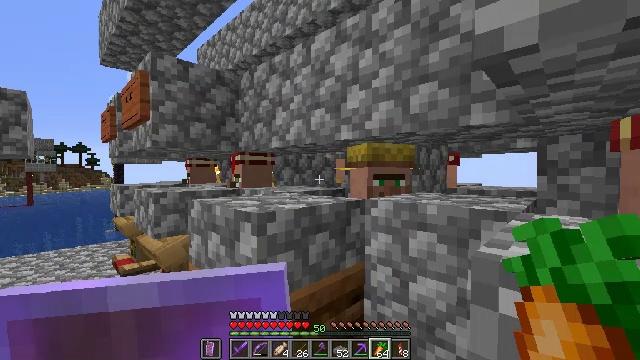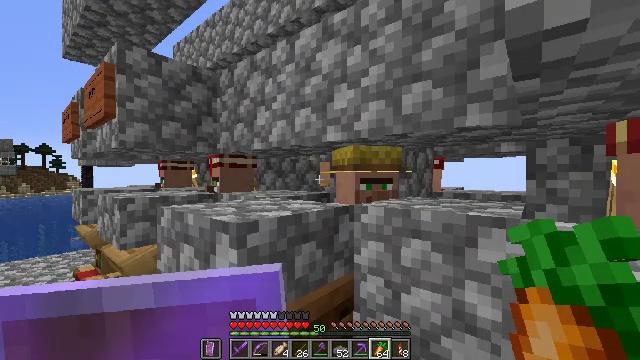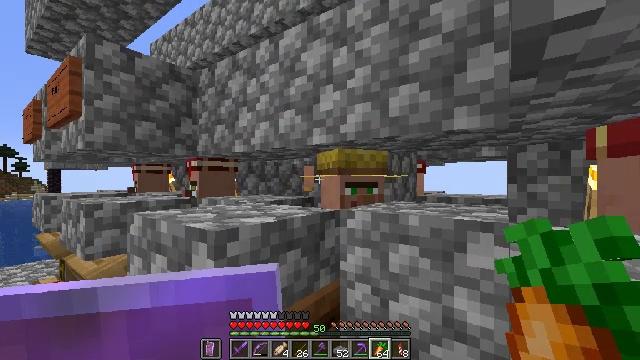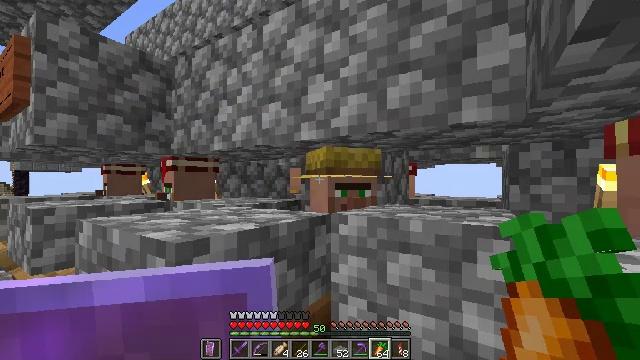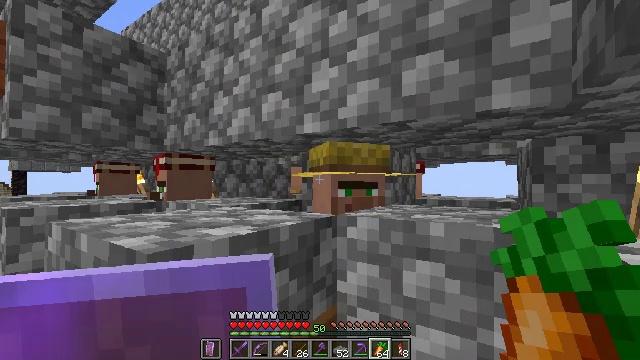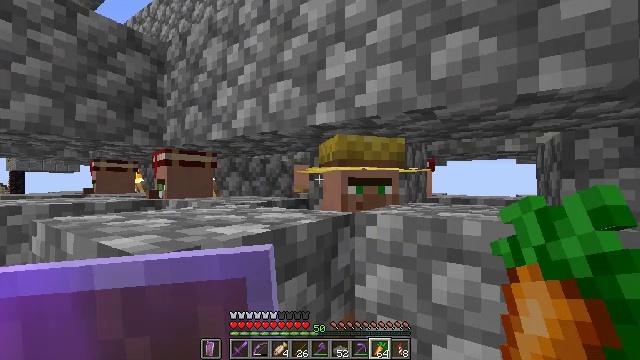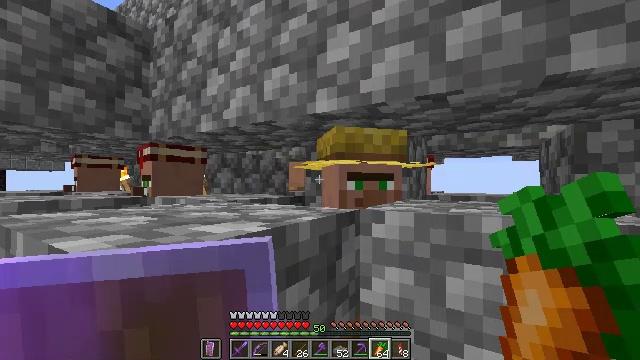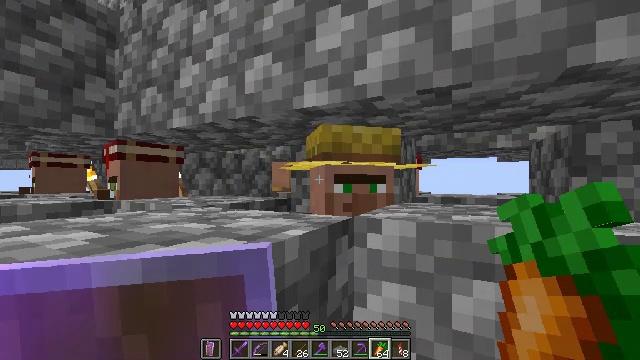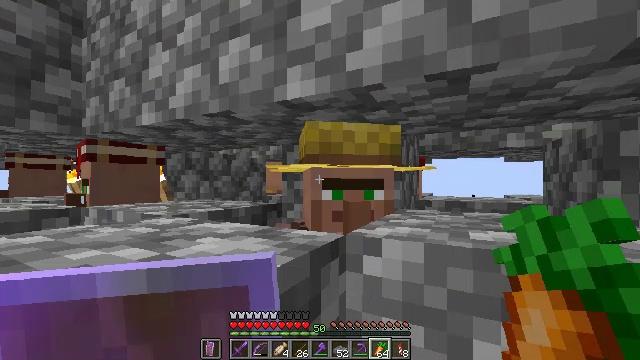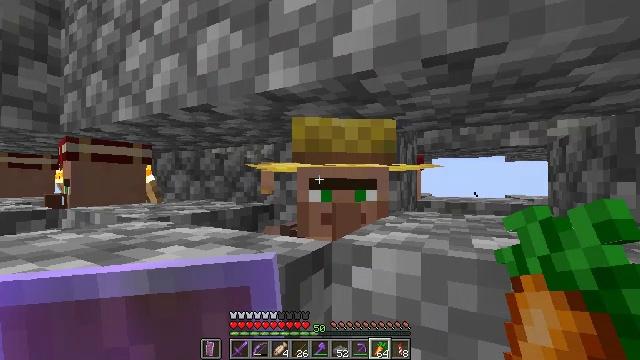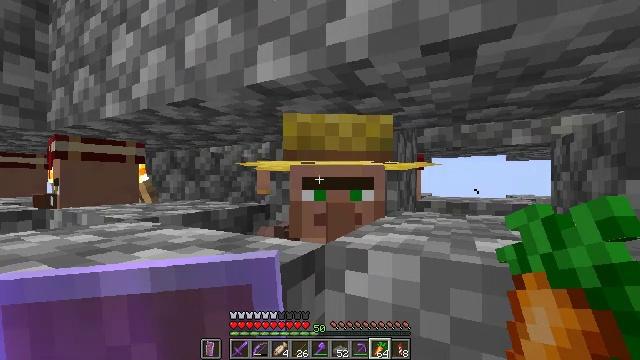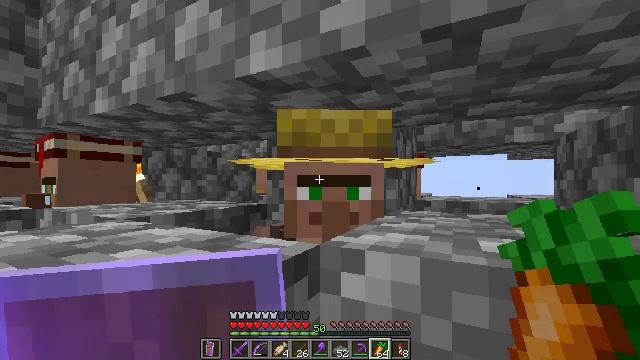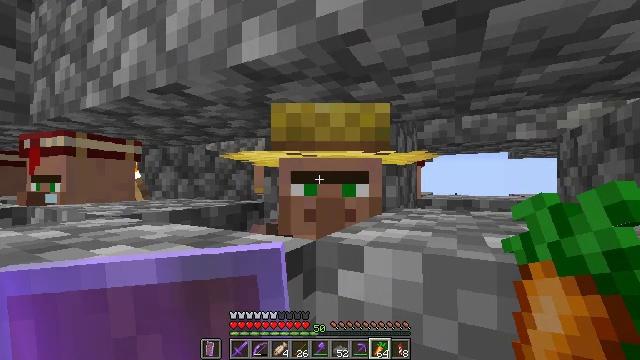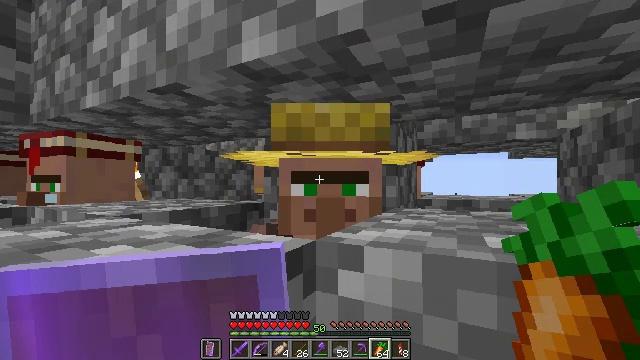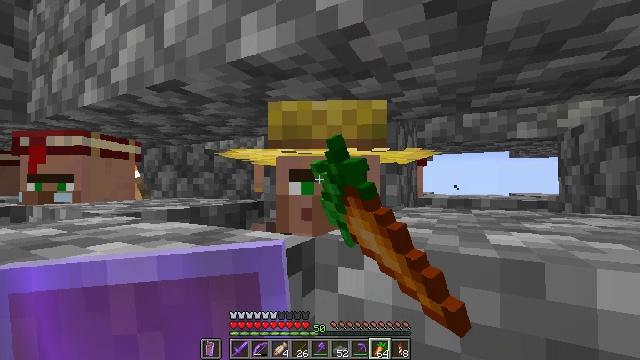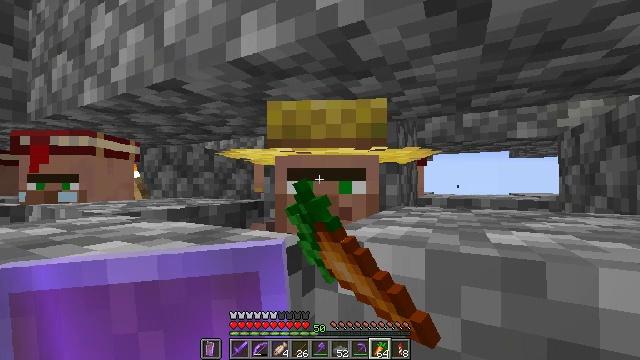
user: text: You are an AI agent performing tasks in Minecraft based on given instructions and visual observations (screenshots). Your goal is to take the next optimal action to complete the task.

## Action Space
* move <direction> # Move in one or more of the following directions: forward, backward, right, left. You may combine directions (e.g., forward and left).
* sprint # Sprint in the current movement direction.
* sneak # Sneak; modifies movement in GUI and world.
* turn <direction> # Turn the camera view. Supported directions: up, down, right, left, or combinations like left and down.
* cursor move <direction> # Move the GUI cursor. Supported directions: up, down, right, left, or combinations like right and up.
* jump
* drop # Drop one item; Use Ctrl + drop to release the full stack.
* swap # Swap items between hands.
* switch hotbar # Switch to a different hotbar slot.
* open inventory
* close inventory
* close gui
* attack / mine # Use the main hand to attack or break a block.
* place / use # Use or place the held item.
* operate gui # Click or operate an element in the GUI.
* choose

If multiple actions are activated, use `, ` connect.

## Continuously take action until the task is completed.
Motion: motion action
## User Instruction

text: Break the composter to recycle it.
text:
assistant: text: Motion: move forward, turn right
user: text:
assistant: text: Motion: move forward, turn right
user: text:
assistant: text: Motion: move forward, turn right
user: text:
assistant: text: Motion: move forward
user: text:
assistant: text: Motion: move forward
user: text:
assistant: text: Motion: move forward, turn right
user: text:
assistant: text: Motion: move forward, turn right
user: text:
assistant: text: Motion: move forward
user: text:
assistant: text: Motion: no_op
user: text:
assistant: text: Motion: no_op
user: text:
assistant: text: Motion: no_op
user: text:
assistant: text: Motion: no_op
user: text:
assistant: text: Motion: use / place
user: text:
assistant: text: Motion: use / place
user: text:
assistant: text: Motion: use / place
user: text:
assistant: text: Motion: no_op
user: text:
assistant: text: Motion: no_op
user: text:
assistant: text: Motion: no_op
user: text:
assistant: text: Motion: no_op
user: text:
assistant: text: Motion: no_op
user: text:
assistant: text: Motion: no_op
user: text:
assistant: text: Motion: no_op
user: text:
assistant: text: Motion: no_op
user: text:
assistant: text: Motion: no_op
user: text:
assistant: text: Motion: no_op
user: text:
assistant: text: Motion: no_op
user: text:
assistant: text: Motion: no_op
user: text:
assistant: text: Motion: no_op
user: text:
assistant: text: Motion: no_op
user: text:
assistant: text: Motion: no_op